Interaction volume radius: 10 \u00c5
Interaction volume height: 10 \u00c5
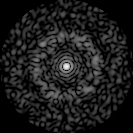
Disorder parameter: 0.7768